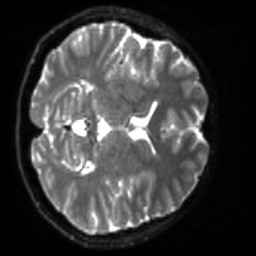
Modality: sbref
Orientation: axial
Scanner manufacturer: siemens
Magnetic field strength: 3 T
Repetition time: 4 s
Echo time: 0.0594 s